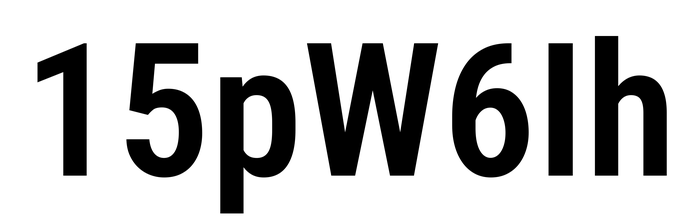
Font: Roboto_Condensed_SemiBold